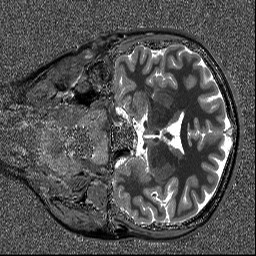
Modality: T1map
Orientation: coronal
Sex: female